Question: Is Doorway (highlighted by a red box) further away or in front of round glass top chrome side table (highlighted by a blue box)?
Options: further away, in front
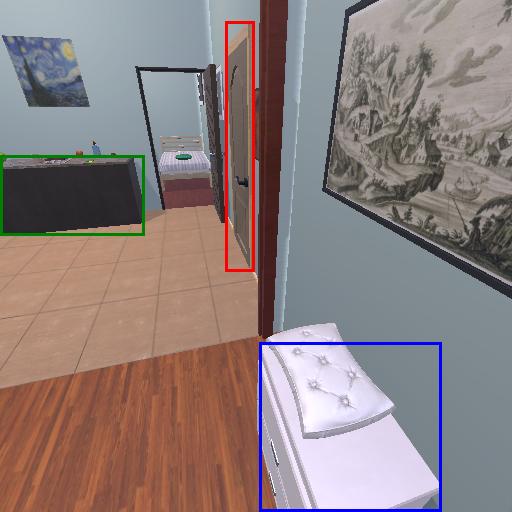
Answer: further away